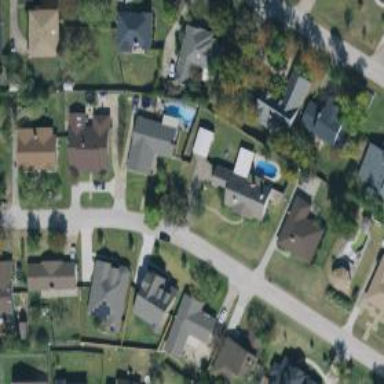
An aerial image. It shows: Residential road.